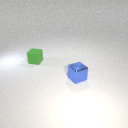
small green rubber cube to the left of small blue metal cube